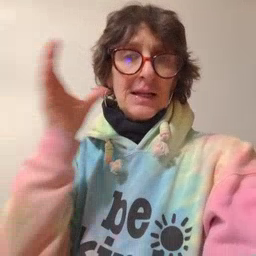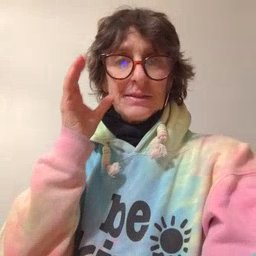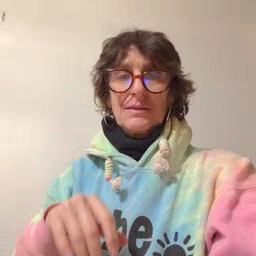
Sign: listen